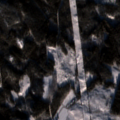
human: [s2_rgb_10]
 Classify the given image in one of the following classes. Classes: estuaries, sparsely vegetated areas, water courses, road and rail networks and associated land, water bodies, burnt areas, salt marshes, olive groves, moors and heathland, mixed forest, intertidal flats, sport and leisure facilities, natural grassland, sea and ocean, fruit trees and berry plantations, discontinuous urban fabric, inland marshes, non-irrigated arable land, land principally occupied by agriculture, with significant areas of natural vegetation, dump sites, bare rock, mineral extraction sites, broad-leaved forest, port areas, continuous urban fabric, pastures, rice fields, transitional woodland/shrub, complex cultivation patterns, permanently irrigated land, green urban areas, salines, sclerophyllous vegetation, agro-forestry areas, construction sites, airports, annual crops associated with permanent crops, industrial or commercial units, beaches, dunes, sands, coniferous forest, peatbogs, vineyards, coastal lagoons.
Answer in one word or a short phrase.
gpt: coniferous forest, mixed forest, transitional woodland/shrub